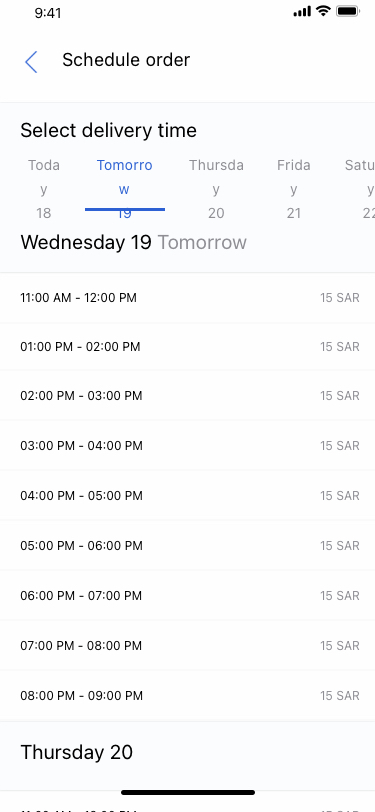
Text in this UI design:
11:00 AM - 12:00 PM
15 SAR
01:00 PM - 02:00 PM
15 SAR
02:00 PM - 03:00 PM
15 SAR
03:00 PM - 04:00 PM
15 SAR
04:00 PM - 05:00 PM
15 SAR
05:00 PM - 06:00 PM
15 SAR
06:00 PM - 07:00 PM
15 SAR
07:00 PM - 08:00 PM
15 SAR
08:00 PM - 09:00 PM
15 SAR
11:00 AM - 12:00 PM
15 SAR
Today
18
Tomorrow
19
Thursday
20
Friday
21
Saturday
22
Select delivery time
Thursday 20
Wednesday 19 Tomorrow
Schedule order